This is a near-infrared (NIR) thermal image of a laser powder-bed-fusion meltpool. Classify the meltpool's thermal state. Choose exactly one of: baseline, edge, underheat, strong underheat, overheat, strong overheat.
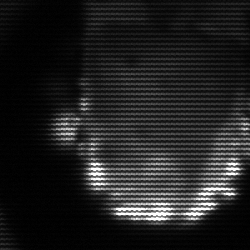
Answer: baseline